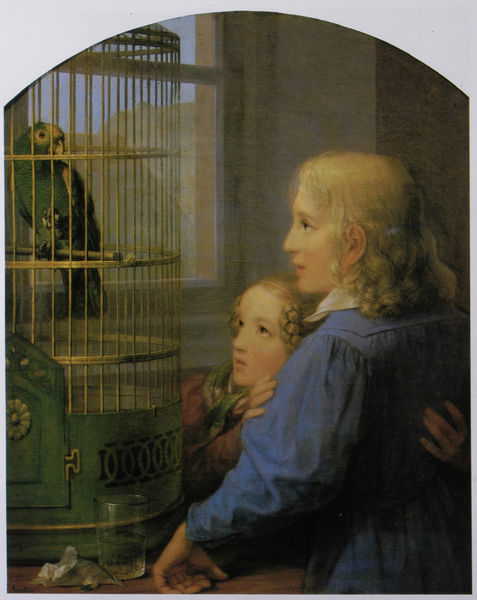
Titel: Zwei Kinder vor einem Papageienbauer
Künstler: Georg Friedrich Kersting
Institution: (Privatbesitz)
Schlagwörter: blau, gemälde, hand, himmel, mann, rubens, schatten, vogel, wasser, weiß, gelb, grün, mädchen, sitzen, stadt, braun, fenster, finger, frau, frisur, frisuren, glas, haar, hintergrund, kleid, licht, ohr, profil, raum, tisch, tür, zimmer, ausblick, blick, dach, rot, tier, tuch, malerei, muster, blond, gesichter, hemd, jung, wand, augen, blicke, falten, halten, inkarnat, kragen, bildnis, hände, innenraum, portrait, porträt, schauen, öl, häuser, gitter, auge, gold, haare, kind, locken, schultern, genre, kinder, rund, aussicht, wangen, papier, umarmung, bogen, zöpfe, dorf, dächer, sprossenfenster, rundbogen, romantik, ölgemälde, angst, dekoration, zopf, festhalten, metall, faltenwurf, junge, aufstützen, skepsis, ring, exotisch, freude, geschwister, bub, haustier, wasserglas, scheibe, gefangen, bürgertum, tischplatte, älter, staunen, betrachten, biedermeier, gefängnis, gitterstäbe, laibung, stäbe, halbprofil, fensterscheibe, rosette, stange, einblick, ansehen, ara, erstaunt, fasziniert, goldener käfig, jünger, kanarienvogel, kea, käfig, papagei, stang, vogelbauer, vogelkäfig, voliere, orh, stichbogen, verpackung, gild, unsicher, verängstigt, faszination, ängstlich, menagerie, fenstersprosse, 1800, voliere papgei kinder überraschung brav, packung, ziervogel, grüner vogel, mädchdn, papageienkäfig